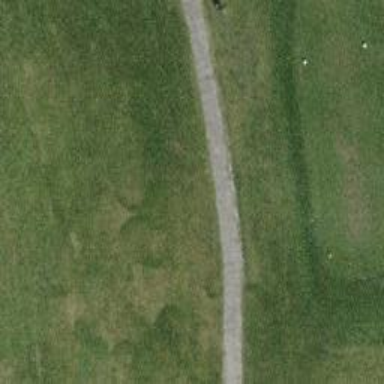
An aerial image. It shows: Designated golf cartpath for service vehicles.